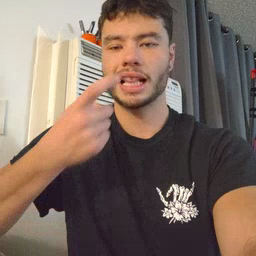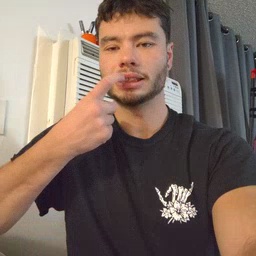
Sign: glasswindow